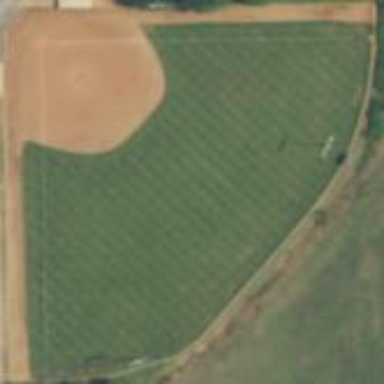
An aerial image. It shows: Baseball pitch for leisure and sports activities.